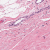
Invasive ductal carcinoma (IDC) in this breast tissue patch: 0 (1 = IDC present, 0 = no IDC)